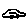
Label: car